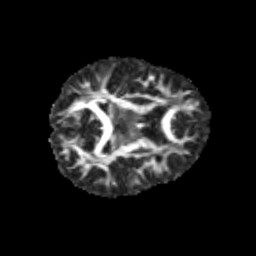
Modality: FA
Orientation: axial
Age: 10
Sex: female
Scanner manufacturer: siemens
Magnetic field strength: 3 T
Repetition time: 3.8 s
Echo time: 0.07 s